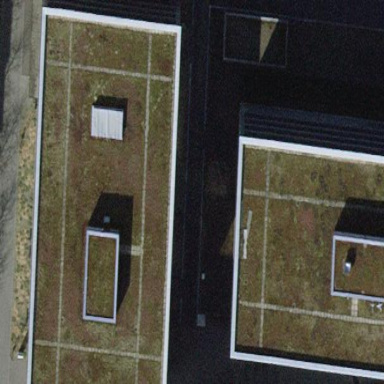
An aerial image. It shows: Office building.